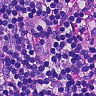
Metastatic tissue present: no